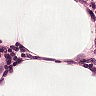
Metastatic tissue present: no